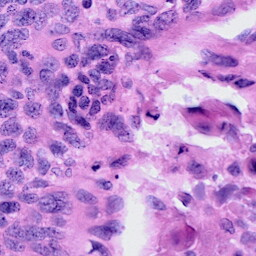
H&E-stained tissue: Cervix